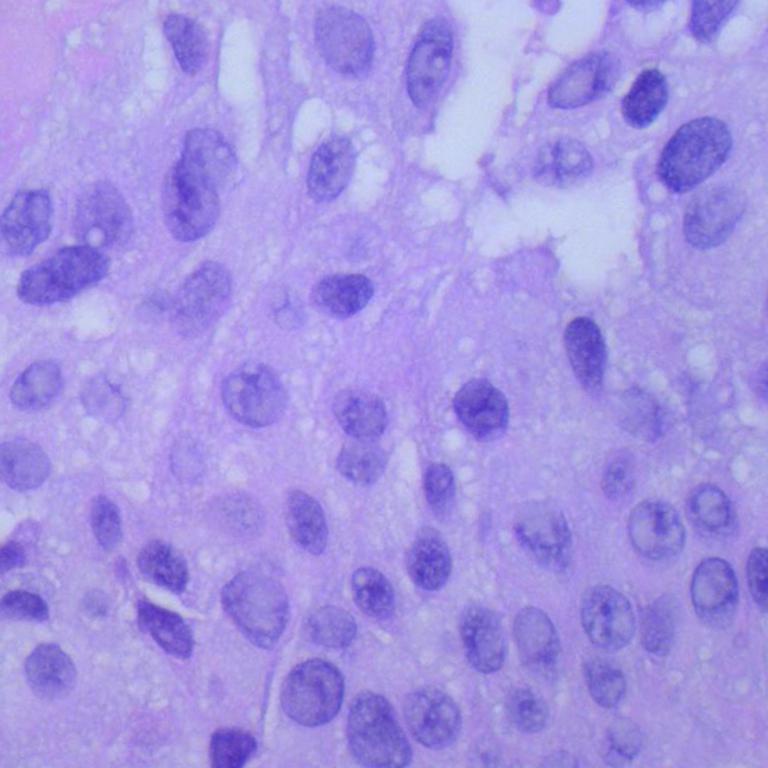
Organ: lung
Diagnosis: squamous carcinomas